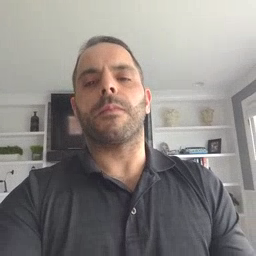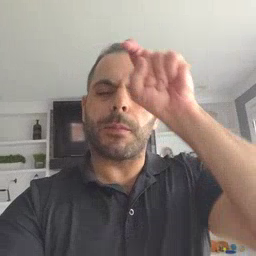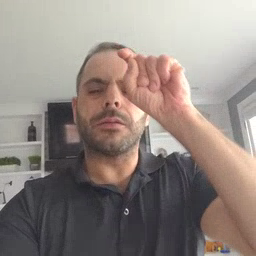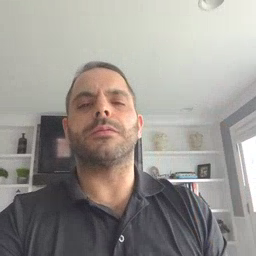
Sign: puzzle